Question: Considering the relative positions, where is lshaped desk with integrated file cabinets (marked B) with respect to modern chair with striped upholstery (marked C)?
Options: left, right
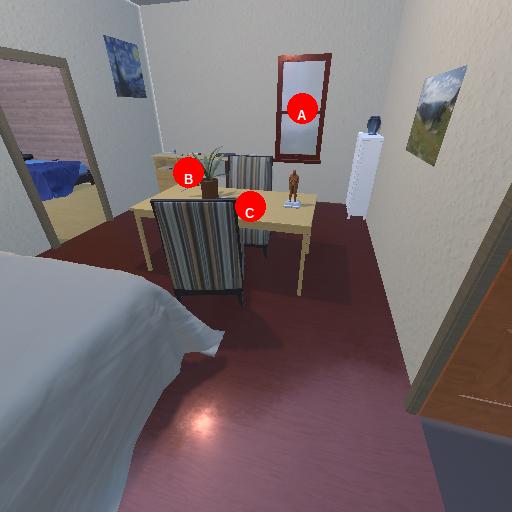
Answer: left